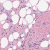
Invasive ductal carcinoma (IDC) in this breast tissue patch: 0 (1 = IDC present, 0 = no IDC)